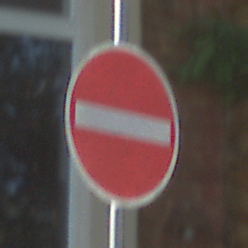
Verkehrszeichen: VerbotDerEinfahrt
Umgebung: Outdoor, Suburban
Tageszeit: Midday
Wetter: Clear
Licht: Natural
Jahreszeit: NotSpecified
Kontrast: HighContrast